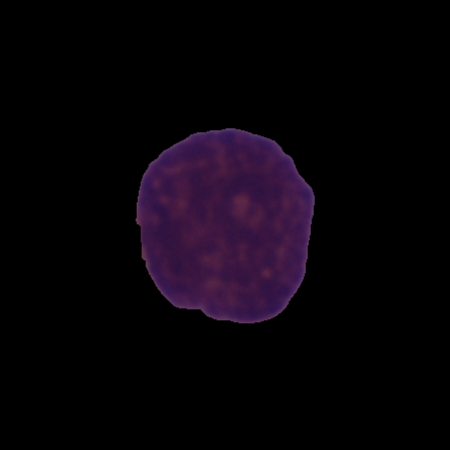
Label: cancer